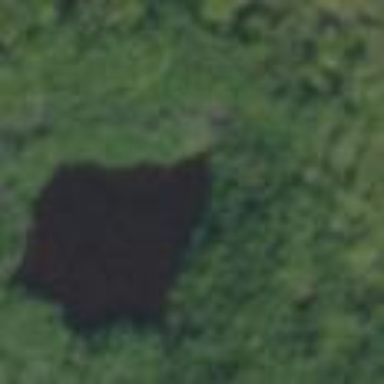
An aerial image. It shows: Pond surrounded by natural water.